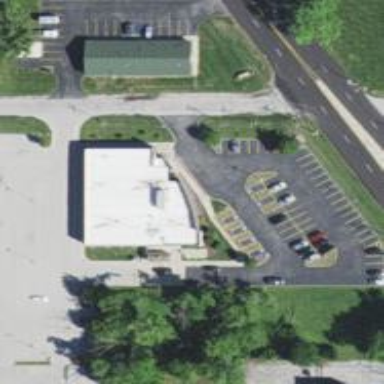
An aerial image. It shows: Healthcare clinic is depicted in the image.